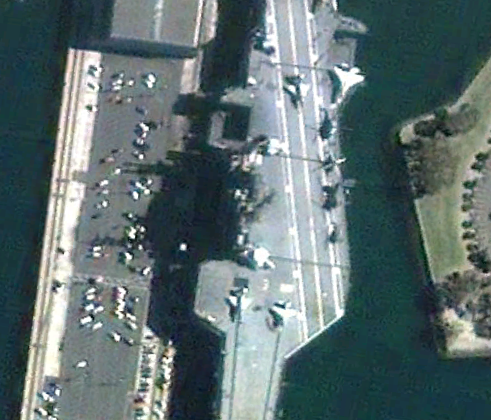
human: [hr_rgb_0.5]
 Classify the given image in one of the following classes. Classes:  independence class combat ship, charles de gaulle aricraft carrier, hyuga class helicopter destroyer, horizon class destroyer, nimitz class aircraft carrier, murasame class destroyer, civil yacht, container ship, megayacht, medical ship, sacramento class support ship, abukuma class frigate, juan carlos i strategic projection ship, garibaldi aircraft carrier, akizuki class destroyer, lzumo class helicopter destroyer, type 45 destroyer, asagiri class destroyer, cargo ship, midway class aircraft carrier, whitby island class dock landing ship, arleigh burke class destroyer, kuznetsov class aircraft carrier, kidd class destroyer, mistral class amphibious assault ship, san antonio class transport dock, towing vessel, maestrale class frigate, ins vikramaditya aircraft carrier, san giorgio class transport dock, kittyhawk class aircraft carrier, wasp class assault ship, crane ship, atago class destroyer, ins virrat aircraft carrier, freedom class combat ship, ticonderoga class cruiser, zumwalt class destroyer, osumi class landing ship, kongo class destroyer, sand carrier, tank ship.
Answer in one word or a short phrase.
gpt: Midway class aircraft carrier